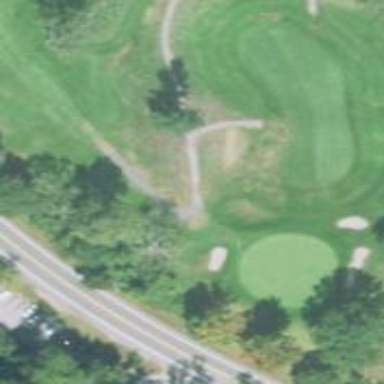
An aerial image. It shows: Pathway for golfing.